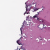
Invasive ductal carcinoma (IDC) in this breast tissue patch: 0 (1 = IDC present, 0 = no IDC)